Field crop: tomato
Growth stage: 2
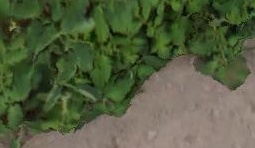
Species: tomato